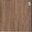
Piece: xx